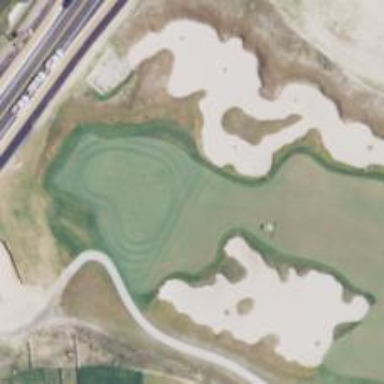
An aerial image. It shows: View of golf hole.